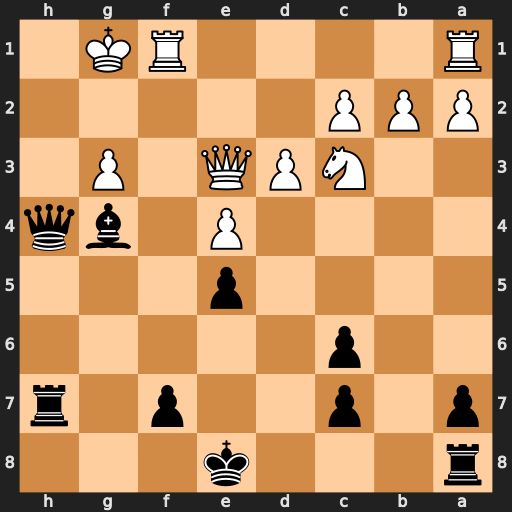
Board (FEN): r3k3/p1p2p1r/2p5/4p3/4P1bq/2NPQ1P1/PPP5/R4RK1
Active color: b
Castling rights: q
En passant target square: -
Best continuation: Qh2#